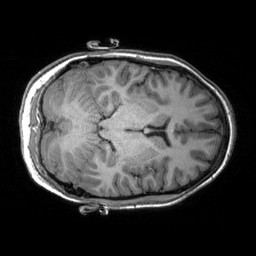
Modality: T1w
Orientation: axial
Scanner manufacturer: siemens
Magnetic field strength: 3 T
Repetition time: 2.53 s
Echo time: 0.00288 s